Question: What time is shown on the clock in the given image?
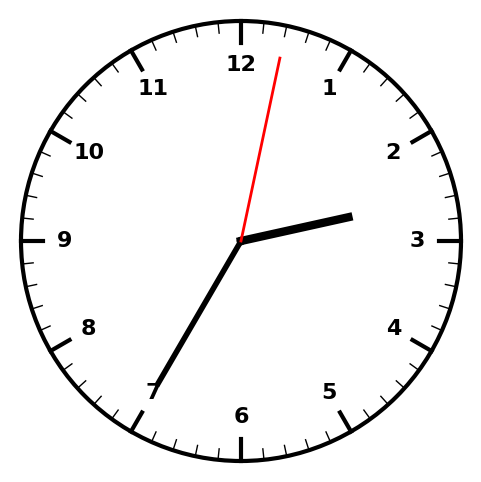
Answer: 02:35:02